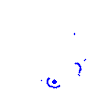
Particle: kaon